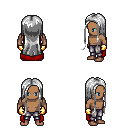
a pixel art fantasy rpg character, male body template, human, dark skin, red cape, metal pants, white extra-long hairstyle, gold gloves, four views (front, back, left, right), 2x2 character sprite sheet, small pixel art, hard edges, no anti-aliasing